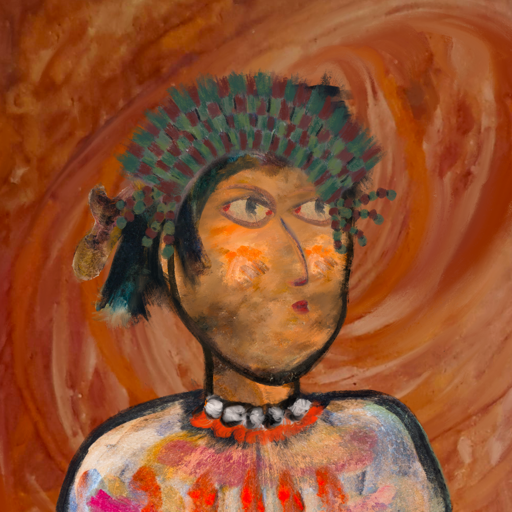
Background: Pious_Lady, Head And Neck Side: Gypsy_Queen, Face Side: GypsyMother, Bust: Childish, Hair Side: Pipe, Head Accessory: After_Raid_Crown, Second Necklace: Blank, Necklace: An_Impression, Baby: Blank